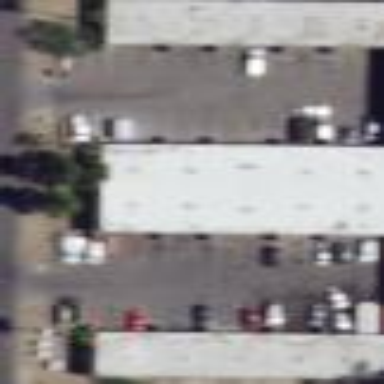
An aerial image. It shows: Storage rental shop.